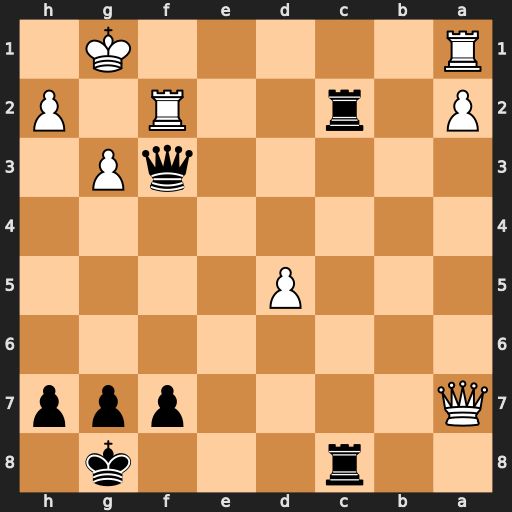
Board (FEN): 2r3k1/Q4ppp/8/3P4/8/5qP1/P1r2R1P/R5K1
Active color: b
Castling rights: -
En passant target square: -
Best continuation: Rc1+ Rxc1 Rxc1+ Rf1 Rxf1#